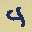
Label: 4